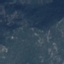
Label: HerbaceousVegetation